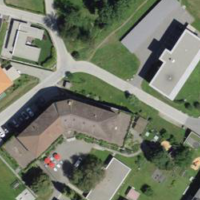
EUNIS habitat code: 52
Species observed at this site:
Veronica serpyllifolia